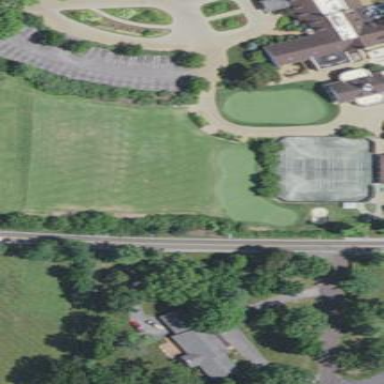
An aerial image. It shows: Grassy area designated as golf tee.